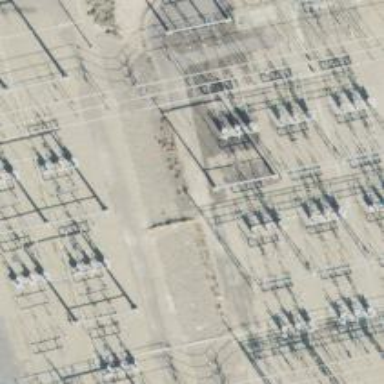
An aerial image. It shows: Switch for power supply.